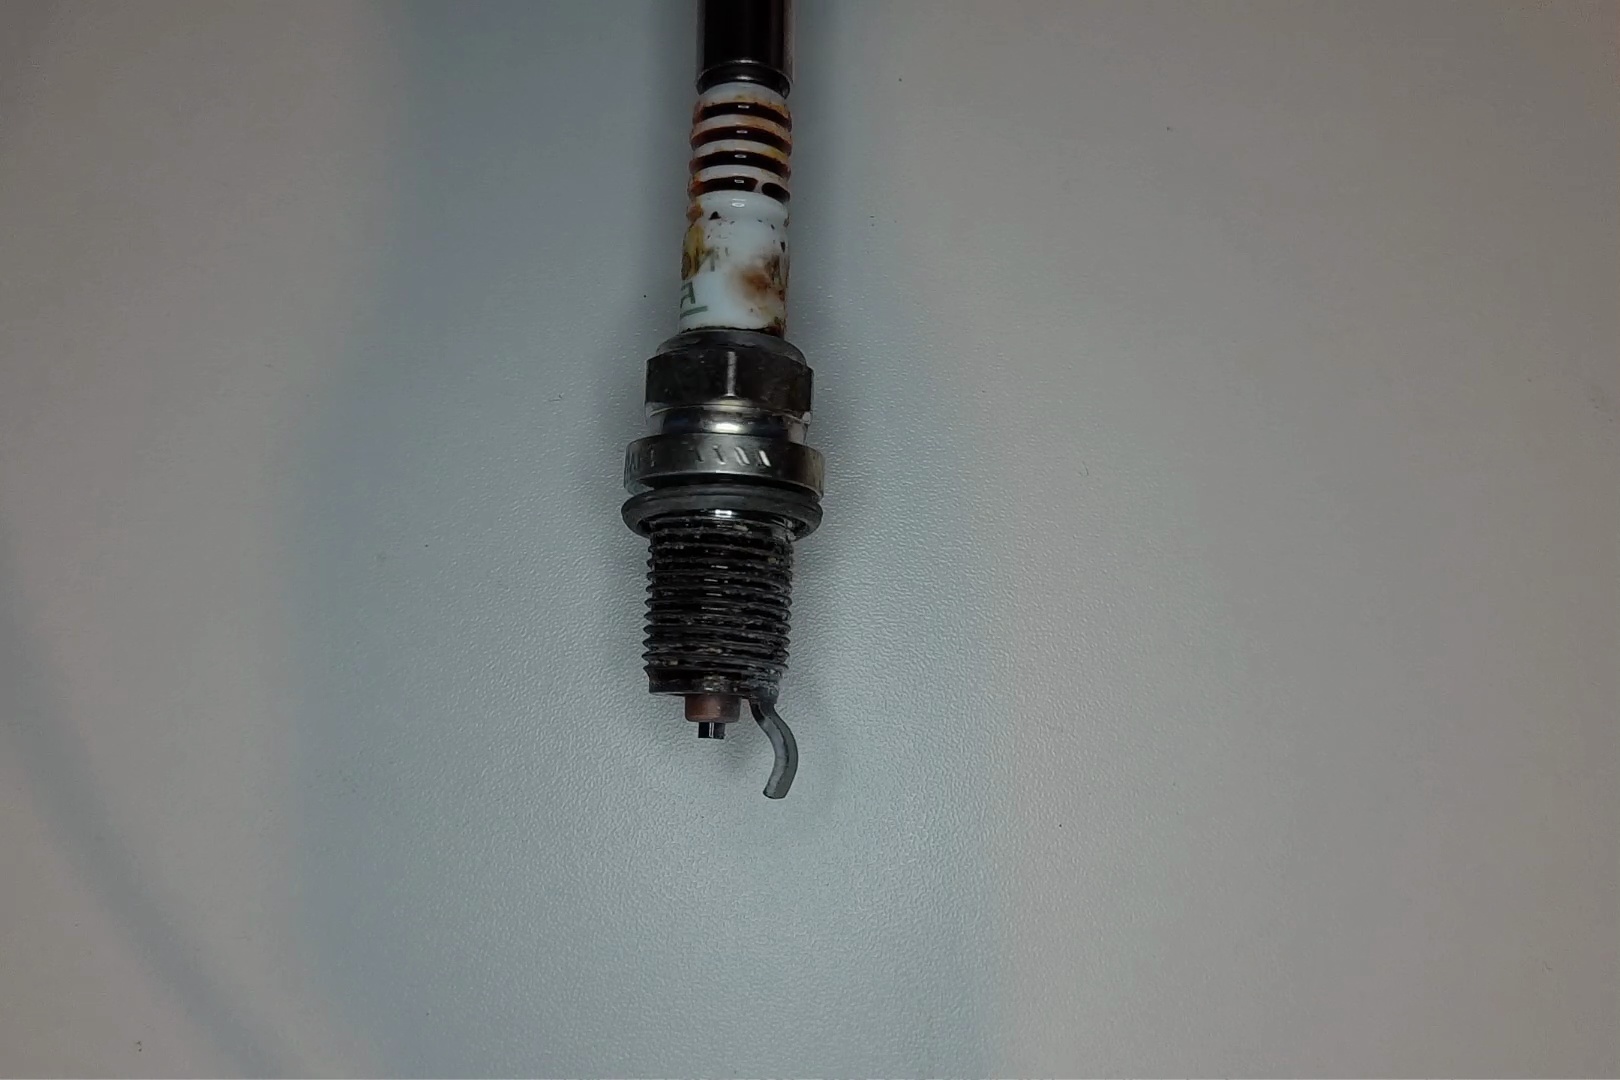
Label: anomaly